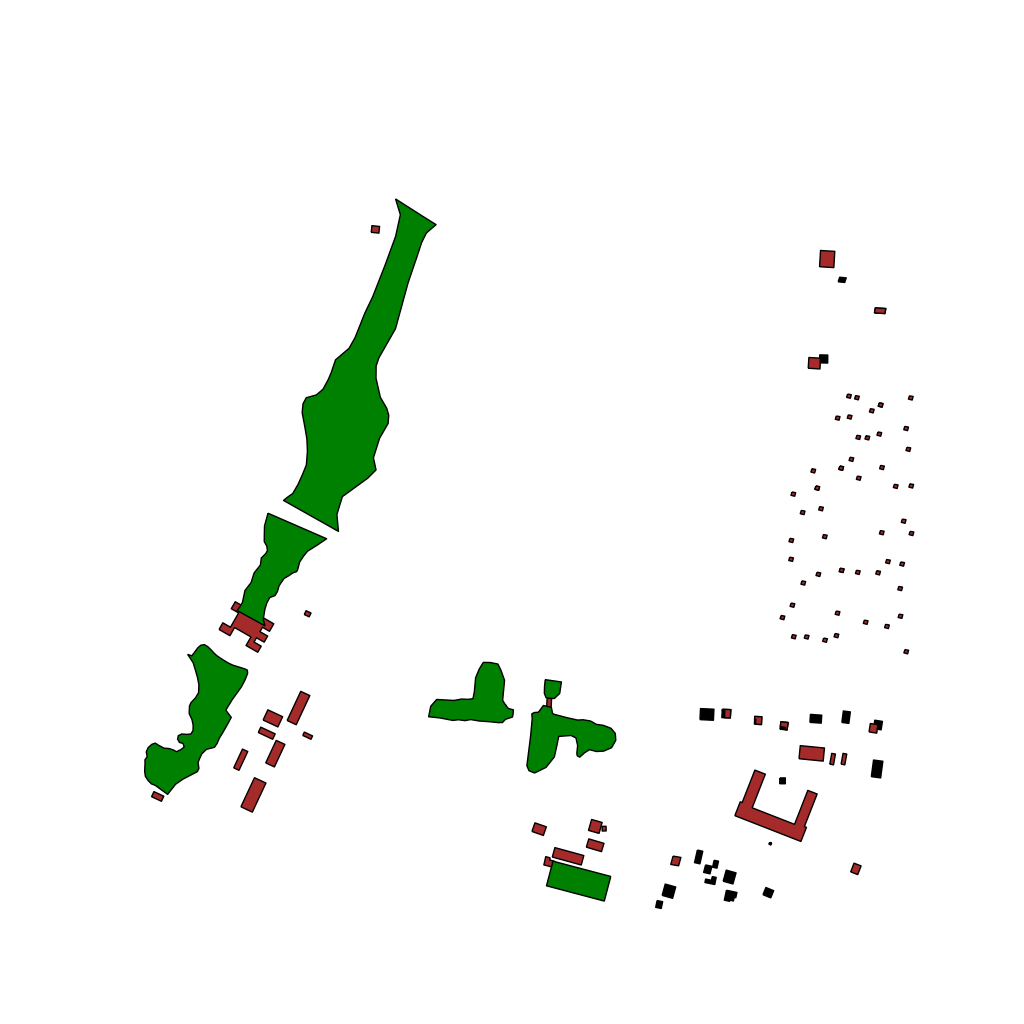
Tags: overhead vector_map, agriculture, industrial, recreation, residential, individual_rise, low_rise, density_1, Building, Facility, Park, 1.0 km²